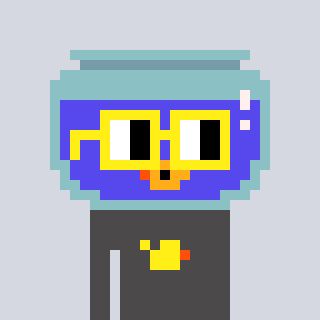
a pixel art character with square yellow glasses, a goldfish-shaped head and a grayscale-colored body on a cool background